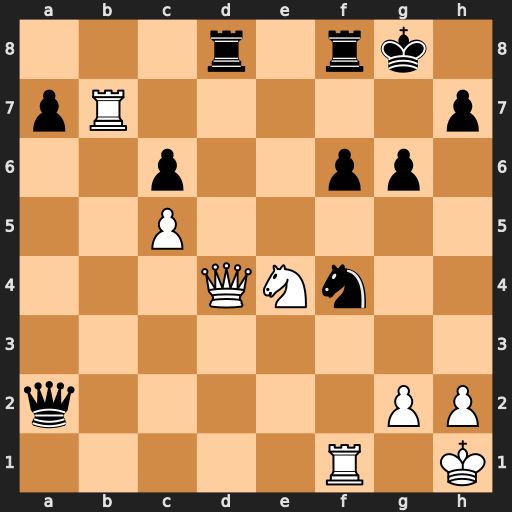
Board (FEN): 3r1rk1/pR5p/2p2pp1/2P5/3QNn2/8/q5PP/5R1K
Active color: w
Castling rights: -
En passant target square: -
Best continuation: Nxf6+ Rxf6 Qxd8+ Rf8 Qg5